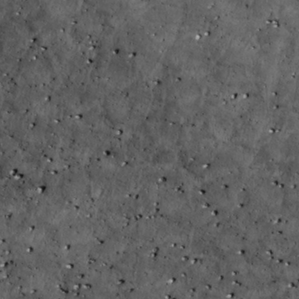
Label: non_frost